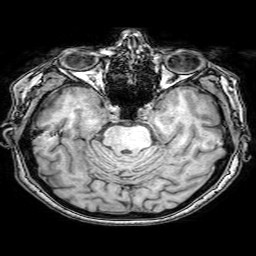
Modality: T1w
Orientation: coronal
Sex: female
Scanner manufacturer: philips
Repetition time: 0.008091 s
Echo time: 0.00371 s